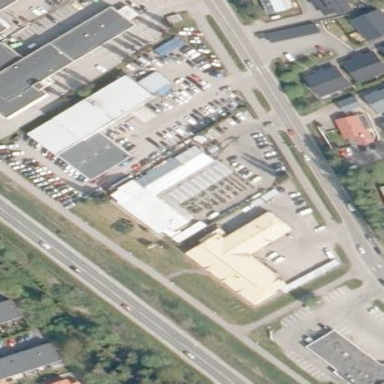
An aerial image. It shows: Commercial building.